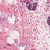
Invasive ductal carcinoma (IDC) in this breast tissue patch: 1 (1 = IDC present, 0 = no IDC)